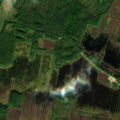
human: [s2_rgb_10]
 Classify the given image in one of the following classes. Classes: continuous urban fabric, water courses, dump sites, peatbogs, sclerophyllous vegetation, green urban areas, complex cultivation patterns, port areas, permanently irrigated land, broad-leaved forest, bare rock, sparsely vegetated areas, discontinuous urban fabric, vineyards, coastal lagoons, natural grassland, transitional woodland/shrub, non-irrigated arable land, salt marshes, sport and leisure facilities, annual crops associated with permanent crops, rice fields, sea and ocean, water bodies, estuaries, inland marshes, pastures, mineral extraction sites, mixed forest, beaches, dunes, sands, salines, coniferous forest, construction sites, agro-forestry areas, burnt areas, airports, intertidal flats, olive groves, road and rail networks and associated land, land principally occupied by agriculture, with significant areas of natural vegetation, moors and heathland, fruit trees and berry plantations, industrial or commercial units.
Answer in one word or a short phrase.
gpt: mixed forest, transitional woodland/shrub, peatbogs